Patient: sex M, age 71
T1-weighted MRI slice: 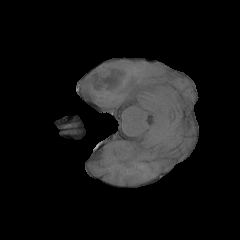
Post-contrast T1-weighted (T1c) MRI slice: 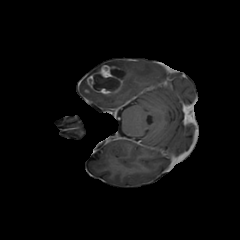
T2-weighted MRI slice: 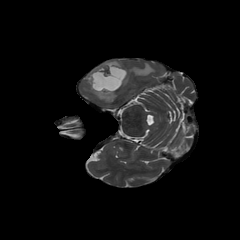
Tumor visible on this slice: yes
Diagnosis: Glioblastoma, IDH-wildtype
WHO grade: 4